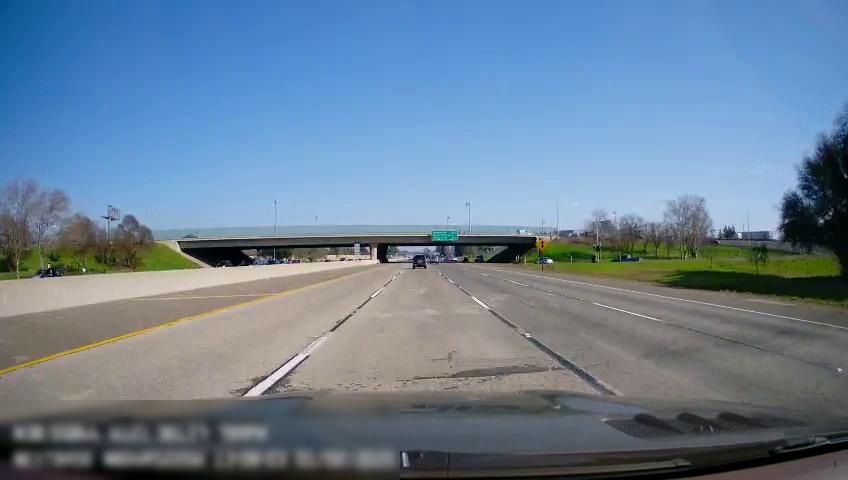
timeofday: Day
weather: Sunny
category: Drivable Space
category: Vehicles | SUV
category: Vehicles | Car
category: Vehicles | SUV
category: Vehicles | Car
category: Vehicles | Truck
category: Lanes | Current Lane
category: Lanes | Alternate Lane
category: Lanes | Alternate Lane
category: Lanes | Alternate Lane
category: Lanes | Alternate Lane
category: Lanes | Alternate Lane
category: Traffic | Signs
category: Traffic | Signs